Interaction volume radius: 5 \u00c5
Interaction volume height: 45 \u00c5
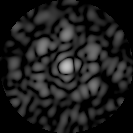
Disorder parameter: 0.7296